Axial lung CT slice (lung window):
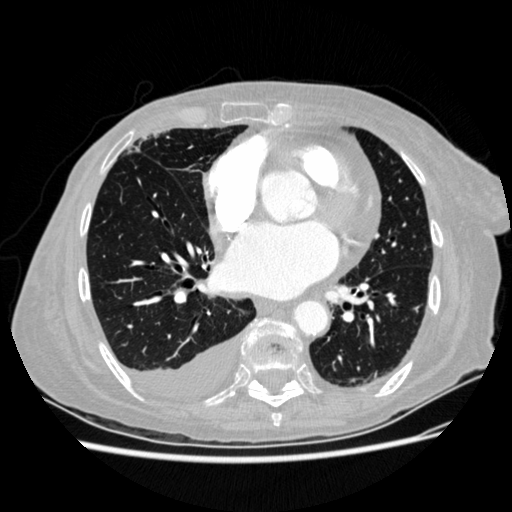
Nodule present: no